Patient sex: M
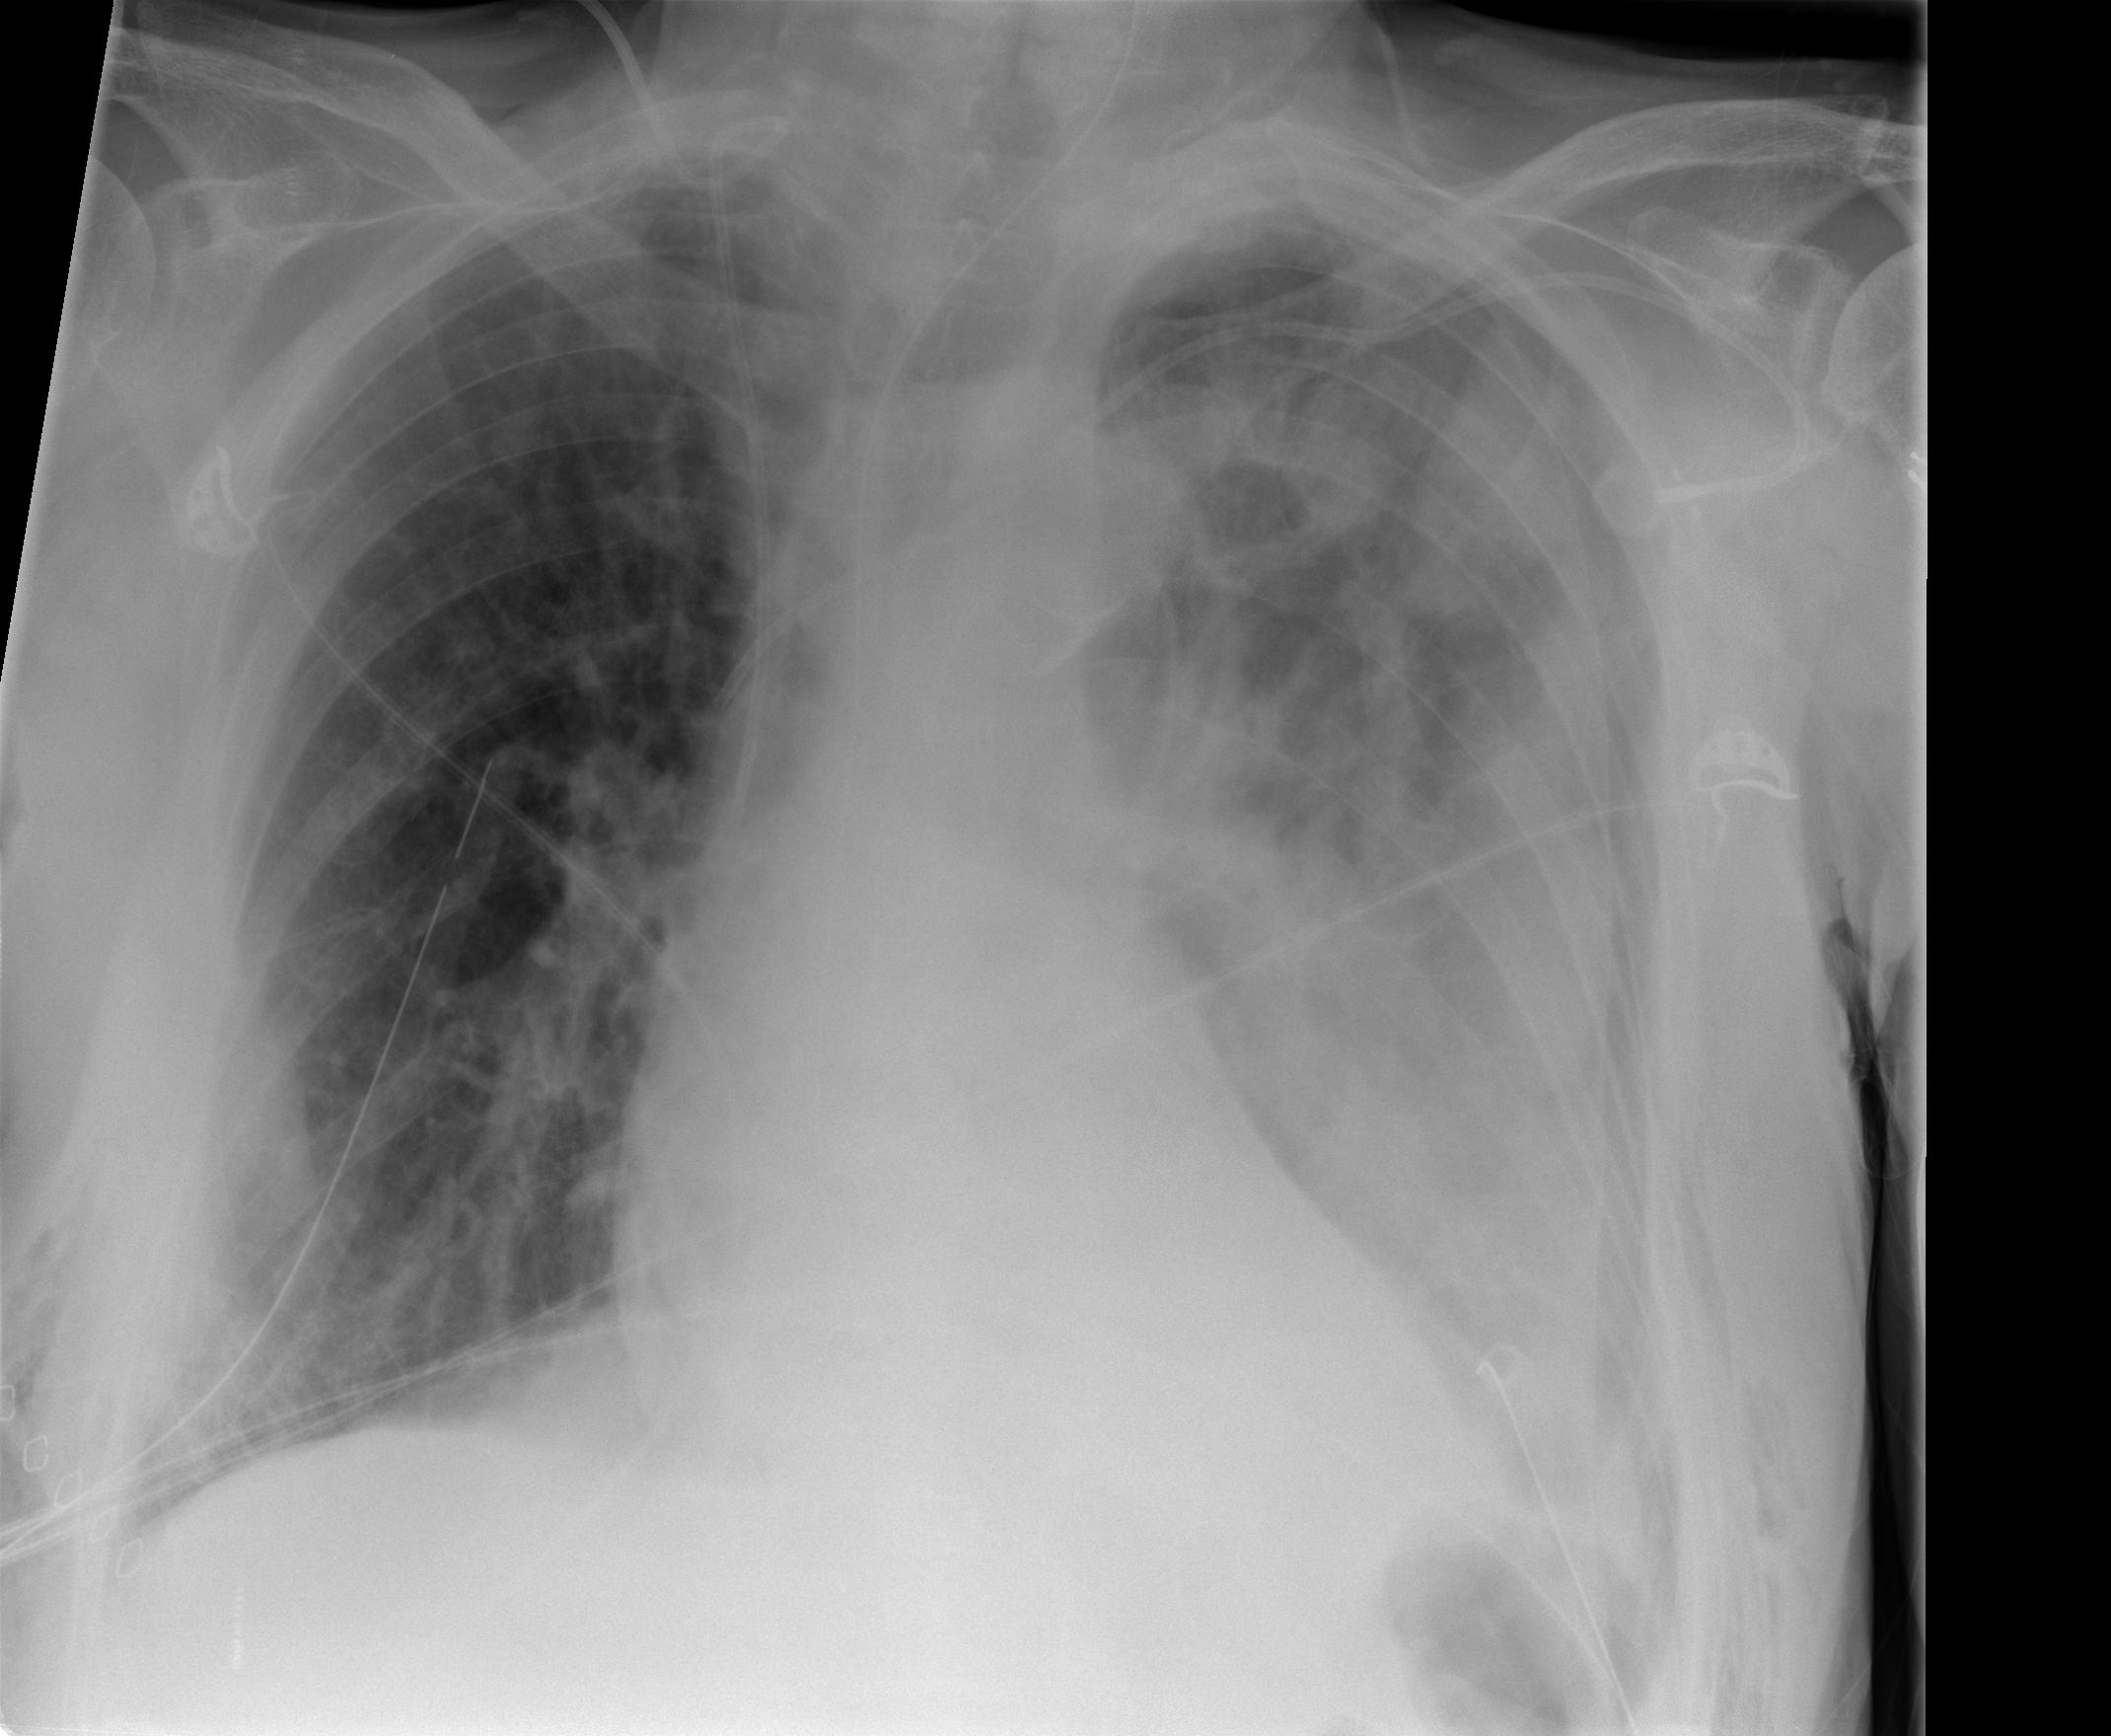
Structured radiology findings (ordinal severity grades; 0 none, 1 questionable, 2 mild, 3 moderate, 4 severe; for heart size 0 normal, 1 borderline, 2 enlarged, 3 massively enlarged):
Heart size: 0
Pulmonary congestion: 2
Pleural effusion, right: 1
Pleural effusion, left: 2
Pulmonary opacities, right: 1
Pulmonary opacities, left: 3
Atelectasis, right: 2
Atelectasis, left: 2